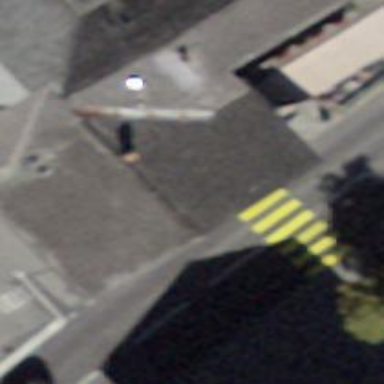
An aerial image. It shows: Restaurant.